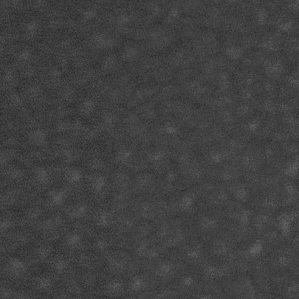
Label: frost